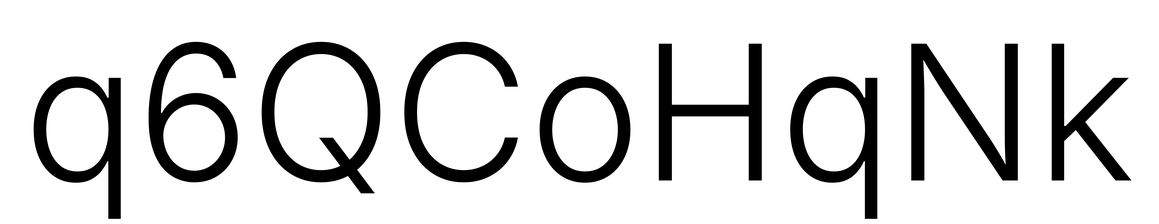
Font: Inter_Light